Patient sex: F
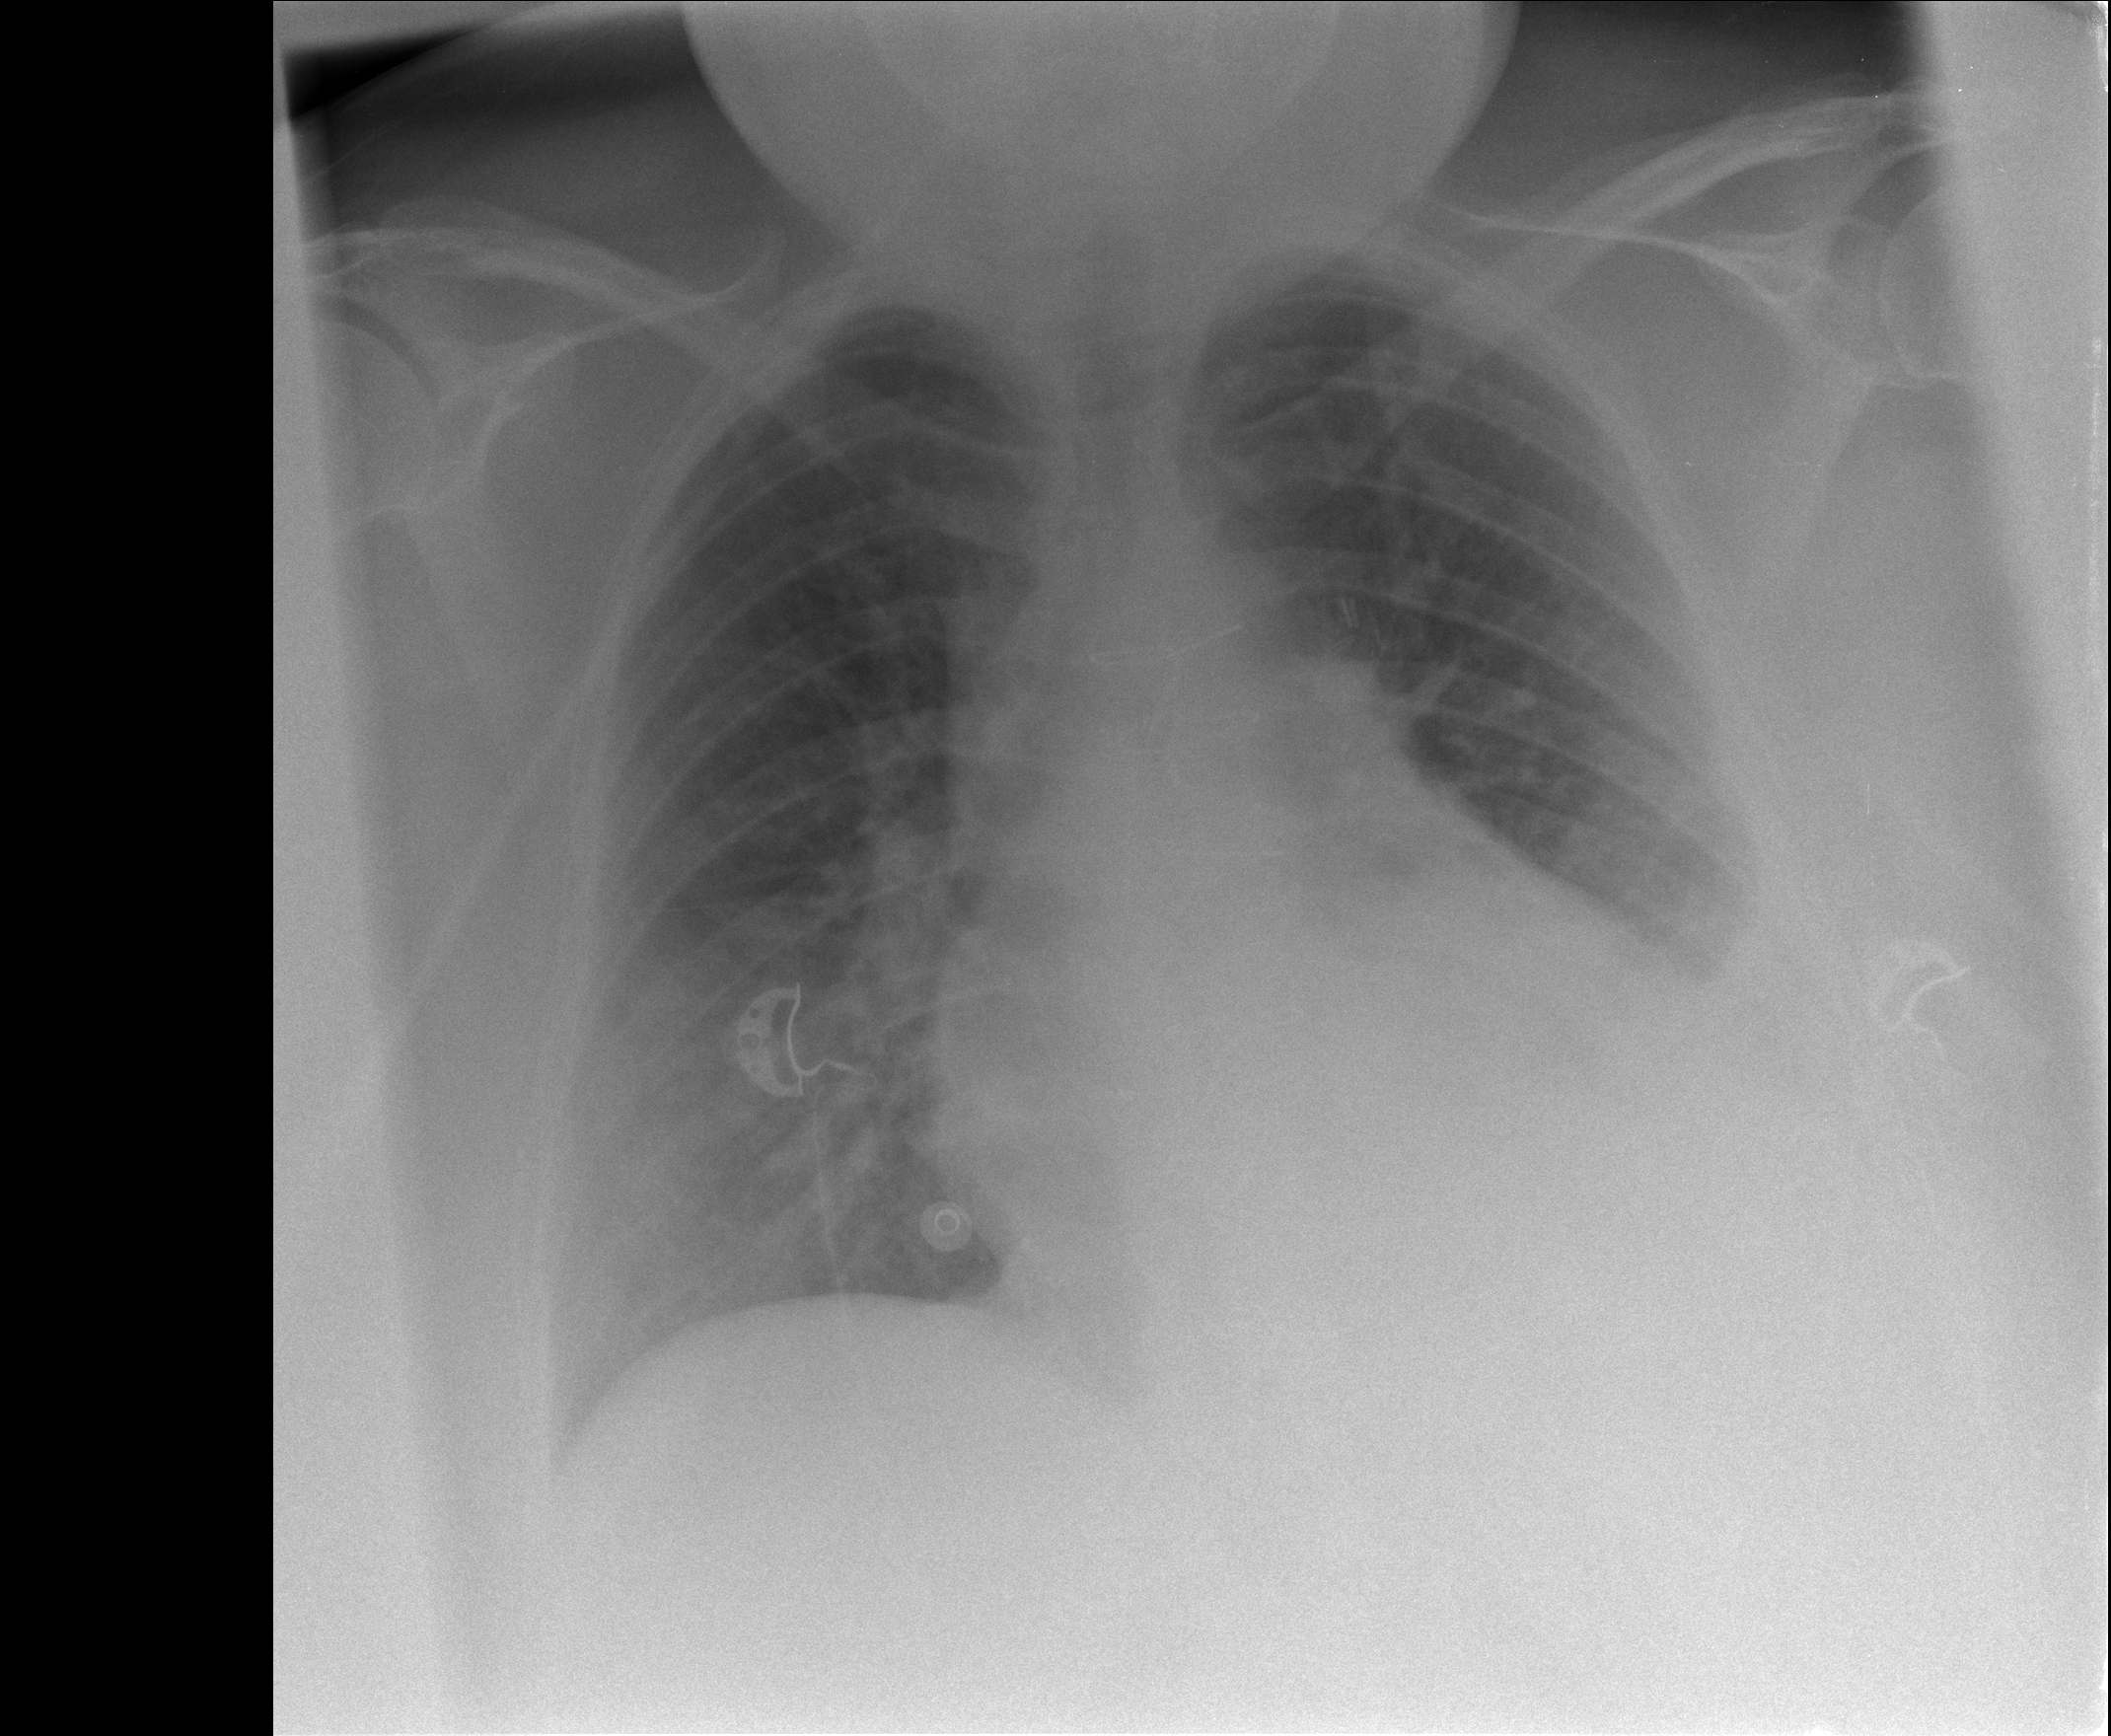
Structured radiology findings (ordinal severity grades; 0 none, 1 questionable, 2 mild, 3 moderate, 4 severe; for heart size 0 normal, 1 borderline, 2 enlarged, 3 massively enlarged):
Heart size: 2
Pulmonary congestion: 2
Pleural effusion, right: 0
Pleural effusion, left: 2
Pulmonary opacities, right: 2
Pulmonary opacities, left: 2
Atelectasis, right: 2
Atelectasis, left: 2